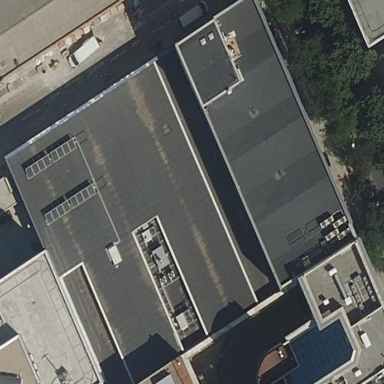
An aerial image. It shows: Office building.